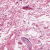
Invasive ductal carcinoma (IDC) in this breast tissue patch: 0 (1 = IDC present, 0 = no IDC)